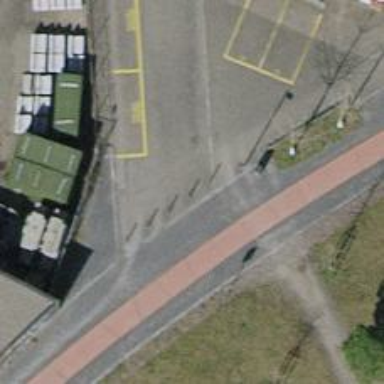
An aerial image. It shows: Bollard.